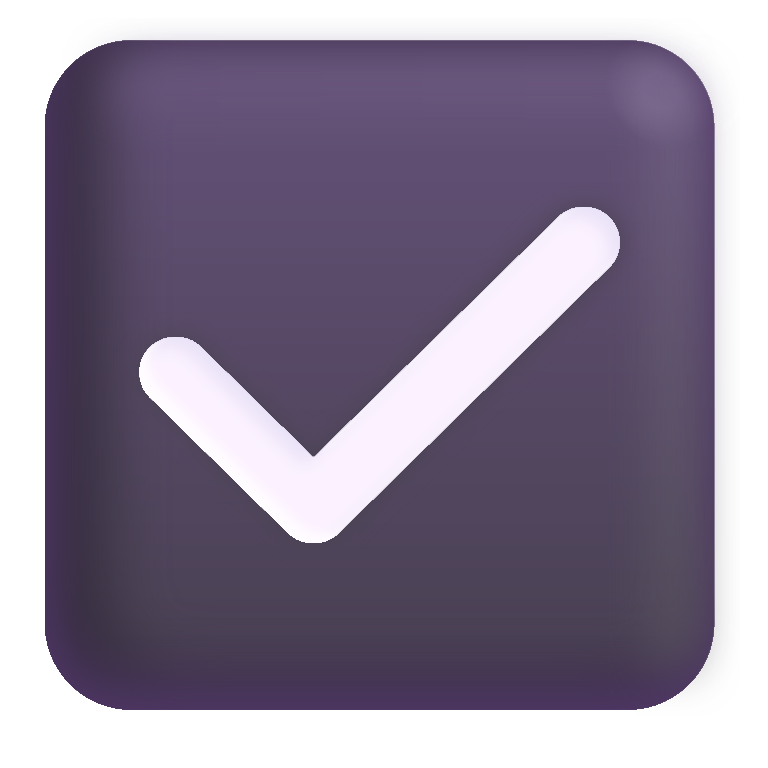
check box with check color